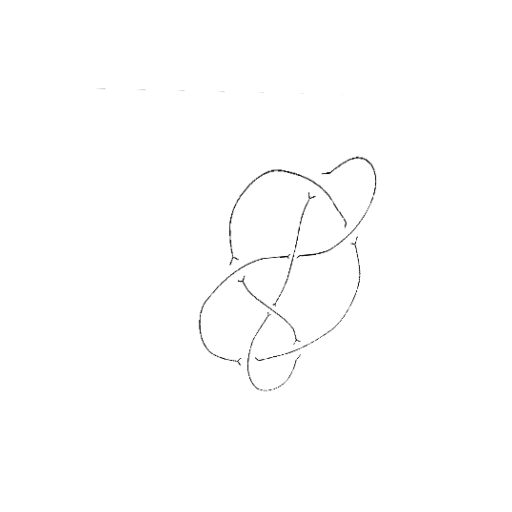
Crossing number: 7